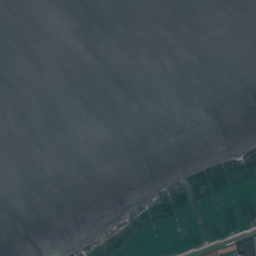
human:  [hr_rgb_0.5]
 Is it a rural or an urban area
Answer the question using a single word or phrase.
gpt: rural

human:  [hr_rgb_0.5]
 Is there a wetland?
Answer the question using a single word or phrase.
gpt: yes

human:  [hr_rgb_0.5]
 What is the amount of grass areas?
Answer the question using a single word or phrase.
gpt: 11

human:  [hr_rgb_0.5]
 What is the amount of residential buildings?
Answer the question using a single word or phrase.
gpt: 2

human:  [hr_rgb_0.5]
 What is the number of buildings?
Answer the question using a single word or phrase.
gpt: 2

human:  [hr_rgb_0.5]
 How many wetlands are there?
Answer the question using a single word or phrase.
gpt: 12

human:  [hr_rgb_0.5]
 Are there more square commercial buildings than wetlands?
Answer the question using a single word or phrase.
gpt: no

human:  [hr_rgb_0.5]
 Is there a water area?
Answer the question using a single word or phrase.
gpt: yes

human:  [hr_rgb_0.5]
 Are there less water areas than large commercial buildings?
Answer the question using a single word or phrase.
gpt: no

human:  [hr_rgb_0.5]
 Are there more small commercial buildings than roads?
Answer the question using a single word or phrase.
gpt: no

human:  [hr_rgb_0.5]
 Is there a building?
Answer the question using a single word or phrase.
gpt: yes

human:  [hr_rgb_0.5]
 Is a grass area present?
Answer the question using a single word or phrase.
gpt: yes

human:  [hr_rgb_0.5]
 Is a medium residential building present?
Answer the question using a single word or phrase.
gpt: no

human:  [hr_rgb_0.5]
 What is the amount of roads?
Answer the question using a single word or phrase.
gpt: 4

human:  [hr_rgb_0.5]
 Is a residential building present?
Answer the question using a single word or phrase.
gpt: yes

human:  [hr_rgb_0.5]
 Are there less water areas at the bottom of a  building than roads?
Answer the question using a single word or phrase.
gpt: yes

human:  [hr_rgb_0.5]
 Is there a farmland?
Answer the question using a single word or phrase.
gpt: yes

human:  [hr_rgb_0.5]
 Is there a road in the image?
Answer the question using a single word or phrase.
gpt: yes

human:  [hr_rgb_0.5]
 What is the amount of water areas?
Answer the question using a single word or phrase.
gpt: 2

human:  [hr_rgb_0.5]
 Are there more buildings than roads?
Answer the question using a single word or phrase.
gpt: no

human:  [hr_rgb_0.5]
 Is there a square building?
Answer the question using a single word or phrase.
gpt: no

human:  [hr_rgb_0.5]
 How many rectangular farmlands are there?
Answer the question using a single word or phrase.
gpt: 0

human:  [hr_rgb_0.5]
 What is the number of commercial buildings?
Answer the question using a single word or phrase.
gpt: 0

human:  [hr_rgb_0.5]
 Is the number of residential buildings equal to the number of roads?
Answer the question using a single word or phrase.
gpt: no

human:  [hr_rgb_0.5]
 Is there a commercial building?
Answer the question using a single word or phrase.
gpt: no

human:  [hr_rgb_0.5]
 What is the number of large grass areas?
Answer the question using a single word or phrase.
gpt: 9

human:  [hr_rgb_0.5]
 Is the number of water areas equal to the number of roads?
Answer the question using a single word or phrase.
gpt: no

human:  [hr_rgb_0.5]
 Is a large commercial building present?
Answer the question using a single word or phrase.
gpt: no

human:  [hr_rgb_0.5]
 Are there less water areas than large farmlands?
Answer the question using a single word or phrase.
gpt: yes

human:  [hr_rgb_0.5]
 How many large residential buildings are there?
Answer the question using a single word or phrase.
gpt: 0

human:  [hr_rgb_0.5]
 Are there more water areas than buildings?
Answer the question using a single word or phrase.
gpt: no

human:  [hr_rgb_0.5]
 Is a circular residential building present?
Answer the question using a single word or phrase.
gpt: no

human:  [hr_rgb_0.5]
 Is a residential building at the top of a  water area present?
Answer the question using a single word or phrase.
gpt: yes

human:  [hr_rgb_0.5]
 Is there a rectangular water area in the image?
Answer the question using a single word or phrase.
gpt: no

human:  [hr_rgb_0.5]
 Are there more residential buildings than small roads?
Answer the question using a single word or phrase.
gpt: no

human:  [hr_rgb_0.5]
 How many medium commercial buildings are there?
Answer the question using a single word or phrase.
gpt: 0

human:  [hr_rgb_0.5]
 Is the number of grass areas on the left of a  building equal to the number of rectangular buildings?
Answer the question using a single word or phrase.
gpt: no

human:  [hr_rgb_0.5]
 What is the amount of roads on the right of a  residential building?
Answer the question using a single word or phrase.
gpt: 2

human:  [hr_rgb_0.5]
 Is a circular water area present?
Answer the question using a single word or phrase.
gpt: no

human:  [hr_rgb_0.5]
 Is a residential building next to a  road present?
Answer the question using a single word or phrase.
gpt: yes

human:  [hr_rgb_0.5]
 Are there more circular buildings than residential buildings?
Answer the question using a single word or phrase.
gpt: no

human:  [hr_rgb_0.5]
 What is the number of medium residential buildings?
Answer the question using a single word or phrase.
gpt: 0

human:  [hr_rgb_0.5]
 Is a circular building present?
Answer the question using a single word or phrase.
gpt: no

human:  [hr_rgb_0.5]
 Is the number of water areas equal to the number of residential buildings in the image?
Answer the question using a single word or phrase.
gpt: yes

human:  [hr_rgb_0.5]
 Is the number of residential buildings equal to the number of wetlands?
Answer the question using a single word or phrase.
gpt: no

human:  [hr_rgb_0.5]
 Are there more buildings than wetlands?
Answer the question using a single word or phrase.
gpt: no

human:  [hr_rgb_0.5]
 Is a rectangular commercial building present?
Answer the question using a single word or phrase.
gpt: no

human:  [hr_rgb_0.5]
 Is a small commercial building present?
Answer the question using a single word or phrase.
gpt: no

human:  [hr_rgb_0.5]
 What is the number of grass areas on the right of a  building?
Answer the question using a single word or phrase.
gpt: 4

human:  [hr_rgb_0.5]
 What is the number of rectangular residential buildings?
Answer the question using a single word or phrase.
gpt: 1

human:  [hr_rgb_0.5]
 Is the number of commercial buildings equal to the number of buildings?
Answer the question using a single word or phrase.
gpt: no

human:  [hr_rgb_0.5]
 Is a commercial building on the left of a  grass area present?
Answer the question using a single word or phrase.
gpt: no

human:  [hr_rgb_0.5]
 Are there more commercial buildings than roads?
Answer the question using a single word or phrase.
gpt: no

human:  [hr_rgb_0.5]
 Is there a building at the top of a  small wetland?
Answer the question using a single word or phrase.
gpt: no

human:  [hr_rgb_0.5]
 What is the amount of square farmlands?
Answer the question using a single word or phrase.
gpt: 0

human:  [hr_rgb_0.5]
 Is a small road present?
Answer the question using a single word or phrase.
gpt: yes

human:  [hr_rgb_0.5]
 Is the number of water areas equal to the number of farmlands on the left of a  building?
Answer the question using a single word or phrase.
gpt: yes

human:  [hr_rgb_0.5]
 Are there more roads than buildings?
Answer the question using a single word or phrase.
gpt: yes

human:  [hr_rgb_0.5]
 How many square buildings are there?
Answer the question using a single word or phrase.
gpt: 0

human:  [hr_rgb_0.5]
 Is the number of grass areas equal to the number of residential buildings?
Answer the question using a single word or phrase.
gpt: no

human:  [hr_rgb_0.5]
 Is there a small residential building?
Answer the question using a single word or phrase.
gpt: yes

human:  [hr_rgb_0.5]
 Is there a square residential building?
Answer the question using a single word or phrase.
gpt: no

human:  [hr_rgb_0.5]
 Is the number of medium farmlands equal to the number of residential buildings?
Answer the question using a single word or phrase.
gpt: no

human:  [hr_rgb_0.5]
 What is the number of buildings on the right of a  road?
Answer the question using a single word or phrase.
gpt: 2